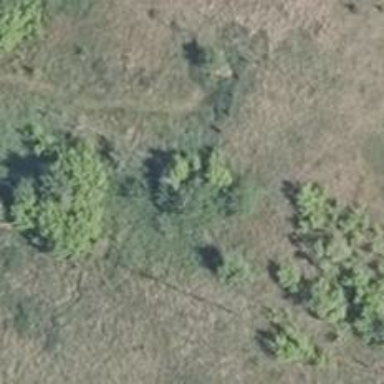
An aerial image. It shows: Single tag "natural: tree."